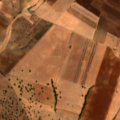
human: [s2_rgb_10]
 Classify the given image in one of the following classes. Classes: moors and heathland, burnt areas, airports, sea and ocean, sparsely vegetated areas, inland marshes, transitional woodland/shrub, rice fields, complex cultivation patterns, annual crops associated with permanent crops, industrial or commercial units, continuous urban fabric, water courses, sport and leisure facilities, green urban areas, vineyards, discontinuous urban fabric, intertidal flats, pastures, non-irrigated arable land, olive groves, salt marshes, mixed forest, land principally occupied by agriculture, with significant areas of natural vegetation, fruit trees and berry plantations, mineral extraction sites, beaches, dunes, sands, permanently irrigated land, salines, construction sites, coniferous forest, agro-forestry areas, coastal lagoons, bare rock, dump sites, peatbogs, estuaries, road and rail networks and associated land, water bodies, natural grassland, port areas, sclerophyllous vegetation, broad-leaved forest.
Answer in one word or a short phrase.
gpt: non-irrigated arable land, olive groves, agro-forestry areas